Question: I have a UINavigationController inside a UITabBarController. I tried everything the community suggests regarding autorotation in iOS 6 without succes, finally I've decided to create a category to UINavigationController which didn't made any change to the oriantaion (although the functions did get called)

Then I've created a category for the UITabBarController like this:
'''
#import "UITabBarController+ios6Rotate.h"
@implementation UITabBarController (ios6Rotate)
-(BOOL)shouldAutorotate
{
return YES;
}
-(NSUInteger)supportedInterfaceOrientations
{
return UIInterfaceOrientationMaskPortrait;
}
- (UIInterfaceOrientation)preferredInterfaceOrientationForPresentation
{
return UIInterfaceOrientationPortraitUpsideDown;;
}
@end
'''
and got this:
'''
Terminating app due to uncaught exception 'UIApplicationInvalidInterfaceOrientation', reason: 'preferredInterfaceOrientationForPresentation must return a supported interface orientation!
'''
But all my orientations are supported?! hmm
Then I changed the code to this:
'''
-(NSUInteger)supportedInterfaceOrientations
{
return UIInterfaceOrientationMaskPortraitUpsideDown;
}
'''
And that started my app upsidedown but still won't rotate. I don't understand what is going on. At this point I would like to see any kind of rotation in ios6, I don't care to which side but nothing seems to work.
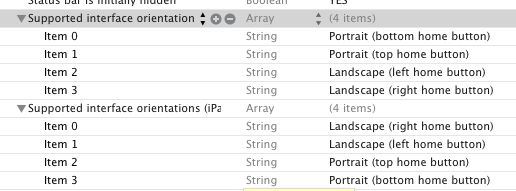
Answer: Took me a few hours to figure out. This is the solution:
For some reason the previos programer did something like this:
'''
[window addSubview:[someController view]]; // In the appDelegate
'''
All I needed to do was to replace it with this:
'''
[self.window setRootViewController:someController];
'''
Auto rotate orientation is back on!